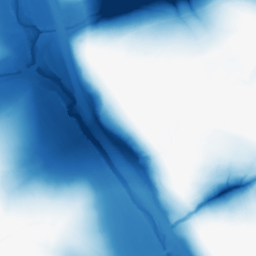
Category: morphological
Decomposition family: morphological
Decomposition parameters: operation: closing
size: 100
Upsampling method: bspline
Upsampling parameters: scale: 8
Upsampling scale: 8